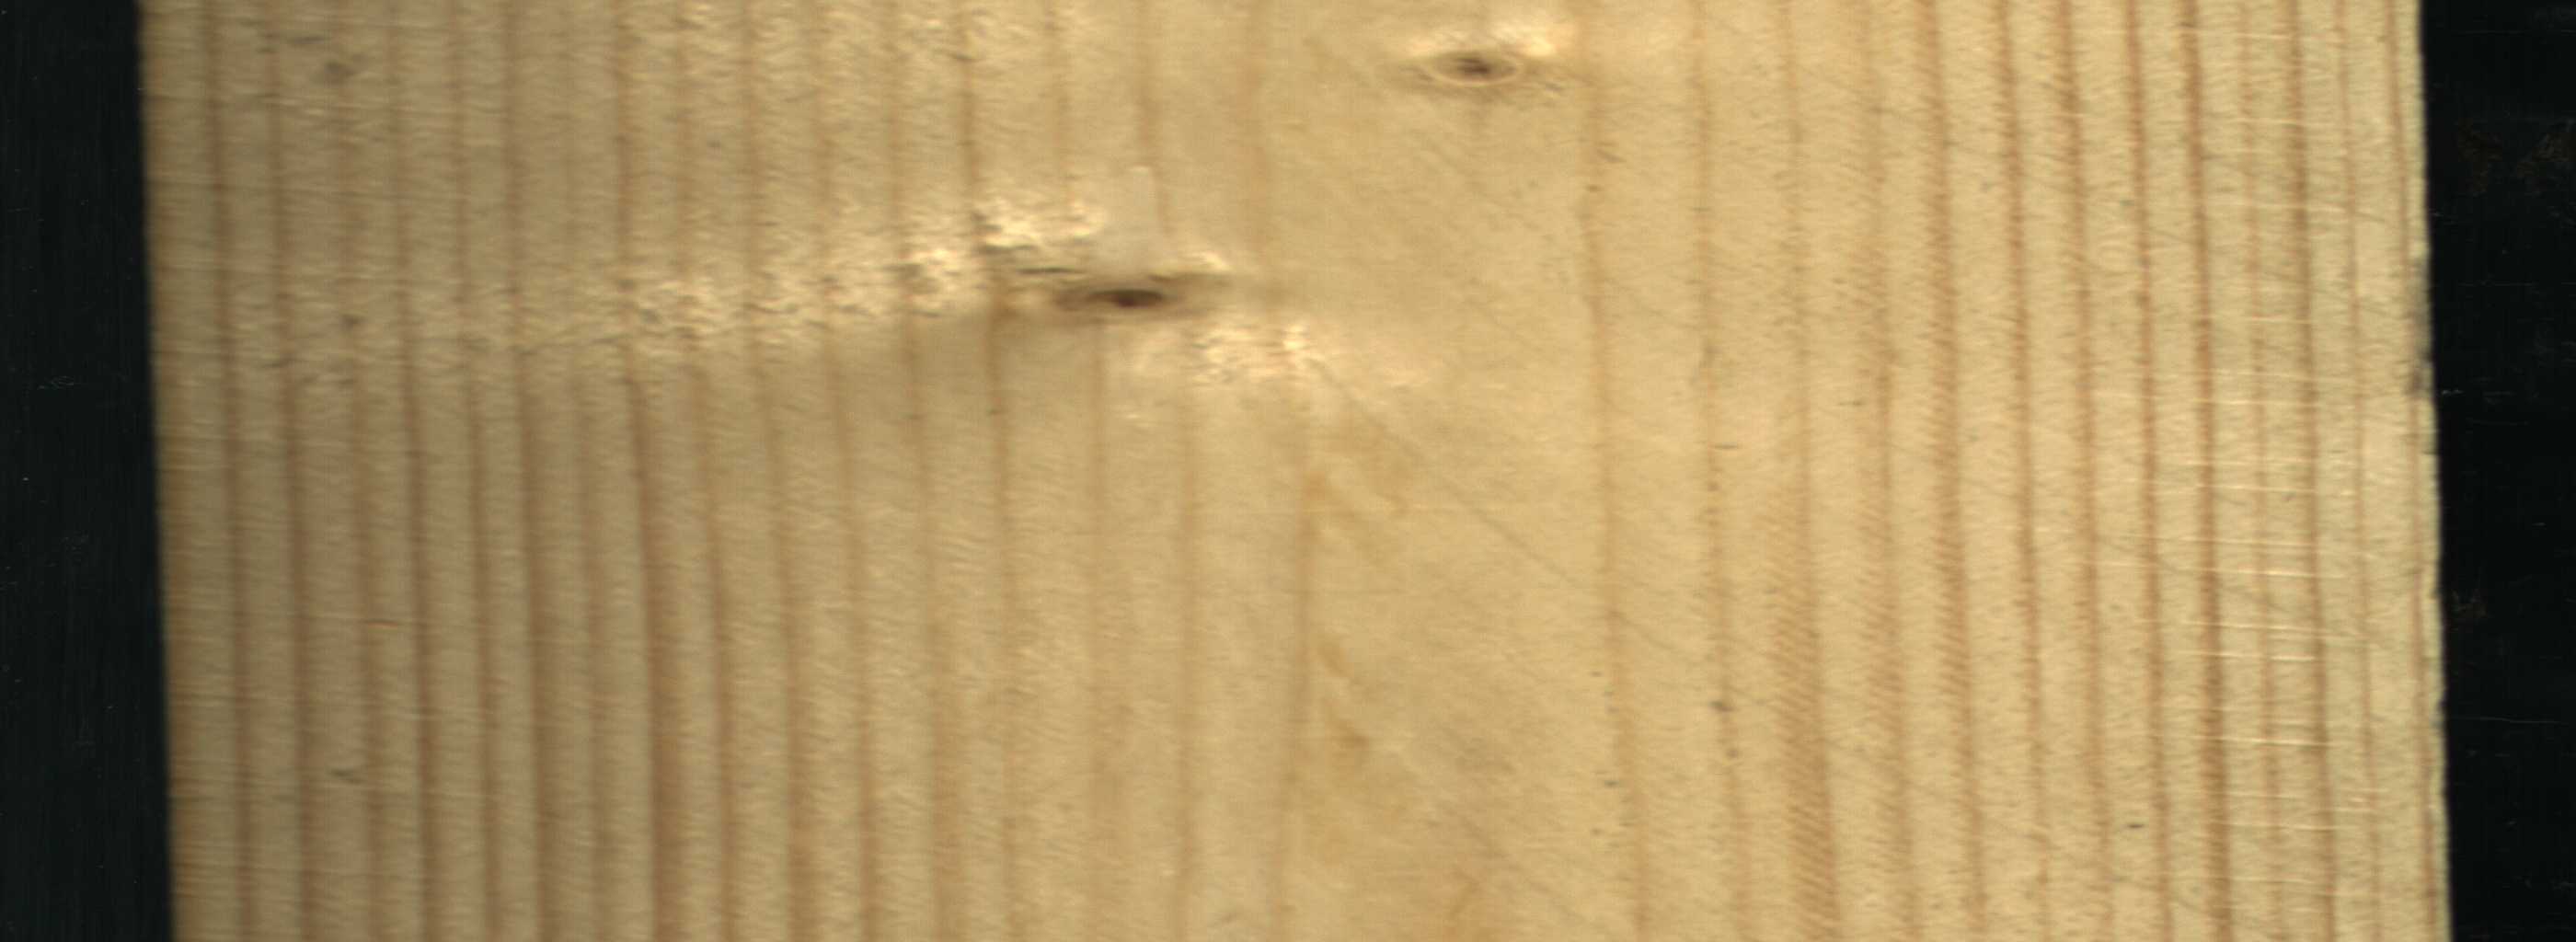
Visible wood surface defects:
Live_Knot
Live_Knot